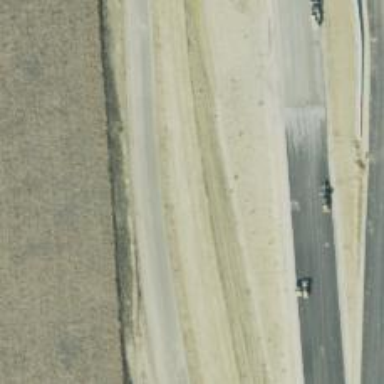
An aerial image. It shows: Trunk link highway.